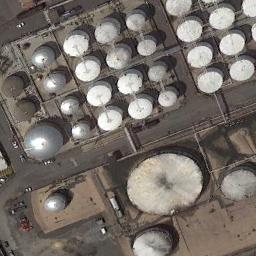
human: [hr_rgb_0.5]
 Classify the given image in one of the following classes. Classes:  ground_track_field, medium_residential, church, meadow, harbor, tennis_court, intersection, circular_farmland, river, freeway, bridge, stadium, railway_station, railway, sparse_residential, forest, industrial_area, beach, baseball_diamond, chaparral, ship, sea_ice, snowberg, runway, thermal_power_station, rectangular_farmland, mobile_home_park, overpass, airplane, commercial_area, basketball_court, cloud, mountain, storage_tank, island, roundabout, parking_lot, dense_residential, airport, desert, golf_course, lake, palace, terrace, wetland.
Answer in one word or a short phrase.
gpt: storage_tank